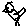
Label: bird